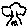
Label: tree